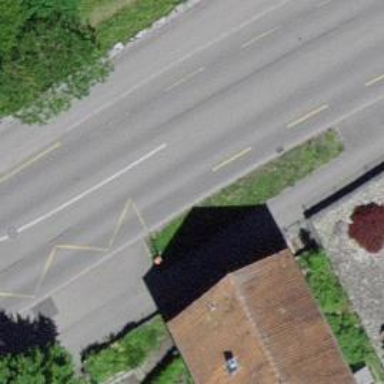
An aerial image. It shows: Bus stop with platform for public transport.